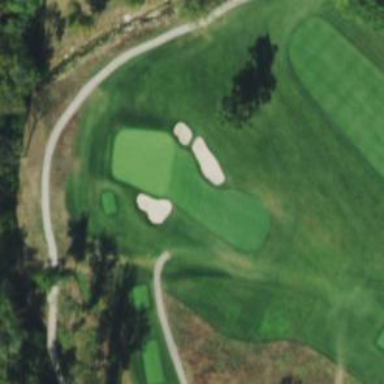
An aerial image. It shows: Golf fairway surrounded by grass.